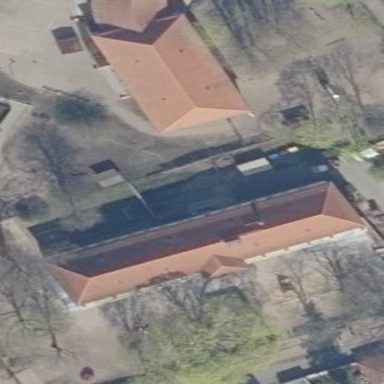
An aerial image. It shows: Kindergarten.